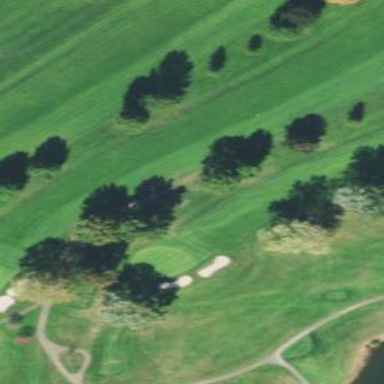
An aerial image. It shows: Golf fairway in the image.